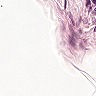
Metastatic tissue present: no